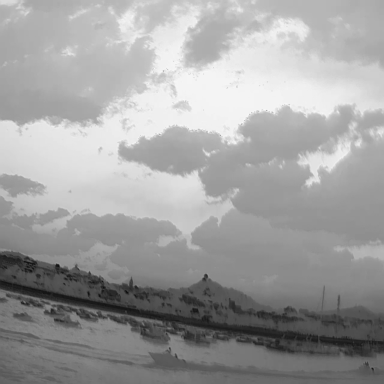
There are two canoes in the infrared image.